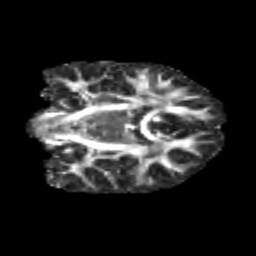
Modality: FA
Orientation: coronal
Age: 11
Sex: male
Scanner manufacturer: siemens
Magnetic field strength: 3 T
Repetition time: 3.8 s
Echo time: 0.07 s